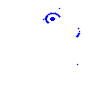
Particle: pion